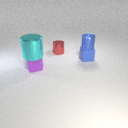
small blue rubber cube to the right of small red metal cylinder